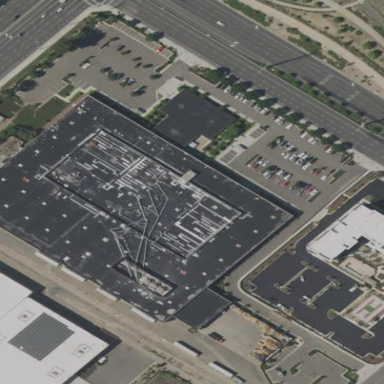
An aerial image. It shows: Commercial building.